Field crop: maize
Growth stage: 2
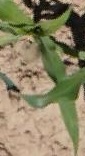
Species: maize